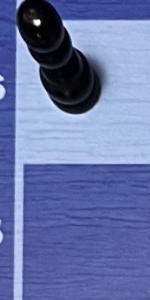
Label: Empty